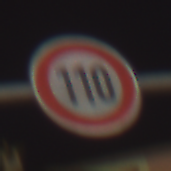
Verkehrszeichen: Geschwindigkeit110
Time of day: Night
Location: Outdoor (Urban)
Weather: PartlyCloudy
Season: NotSpecified
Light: Artificial